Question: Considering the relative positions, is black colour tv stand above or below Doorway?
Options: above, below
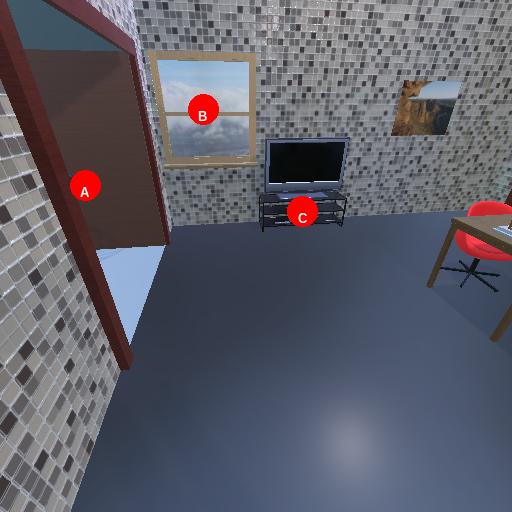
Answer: above